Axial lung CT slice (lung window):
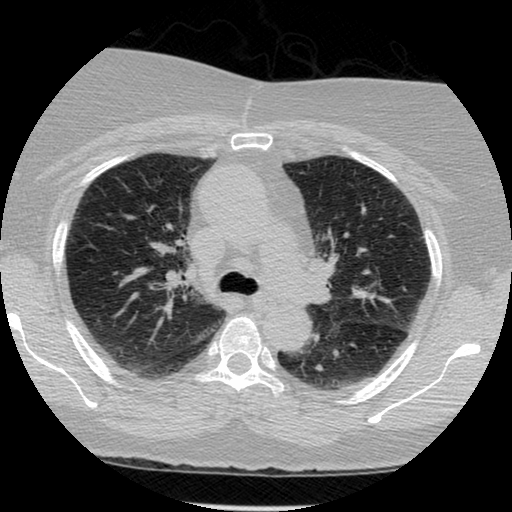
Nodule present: no